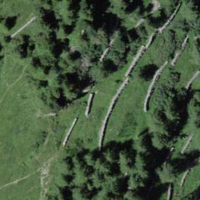
EUNIS habitat code: 31
Species observed at this site:
Lamium galeobdolon